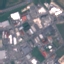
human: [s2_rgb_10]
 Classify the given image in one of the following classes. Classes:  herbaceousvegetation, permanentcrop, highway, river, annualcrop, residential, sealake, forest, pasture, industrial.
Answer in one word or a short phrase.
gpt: Industrial